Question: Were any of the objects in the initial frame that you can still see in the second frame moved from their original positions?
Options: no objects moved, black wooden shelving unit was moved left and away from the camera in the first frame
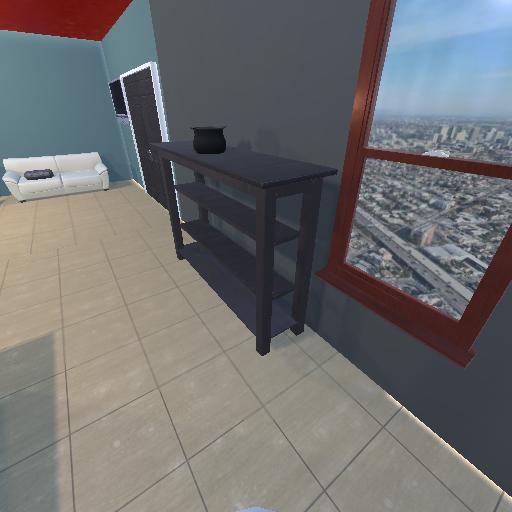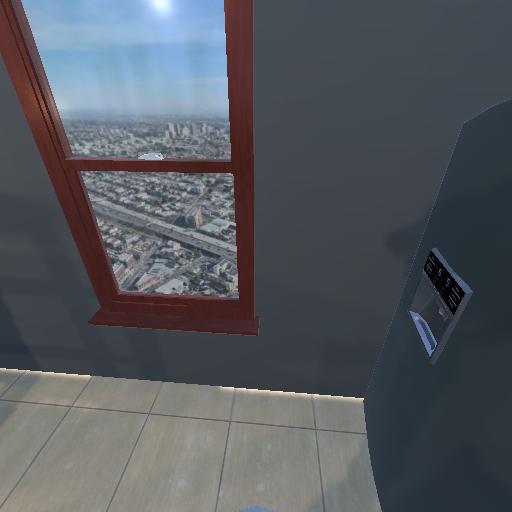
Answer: no objects moved